Interaction volume radius: 10 \u00c5
Interaction volume height: 30 \u00c5
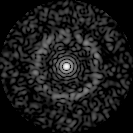
Disorder parameter: 0.8367